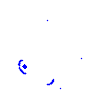
Particle: proton